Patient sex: M
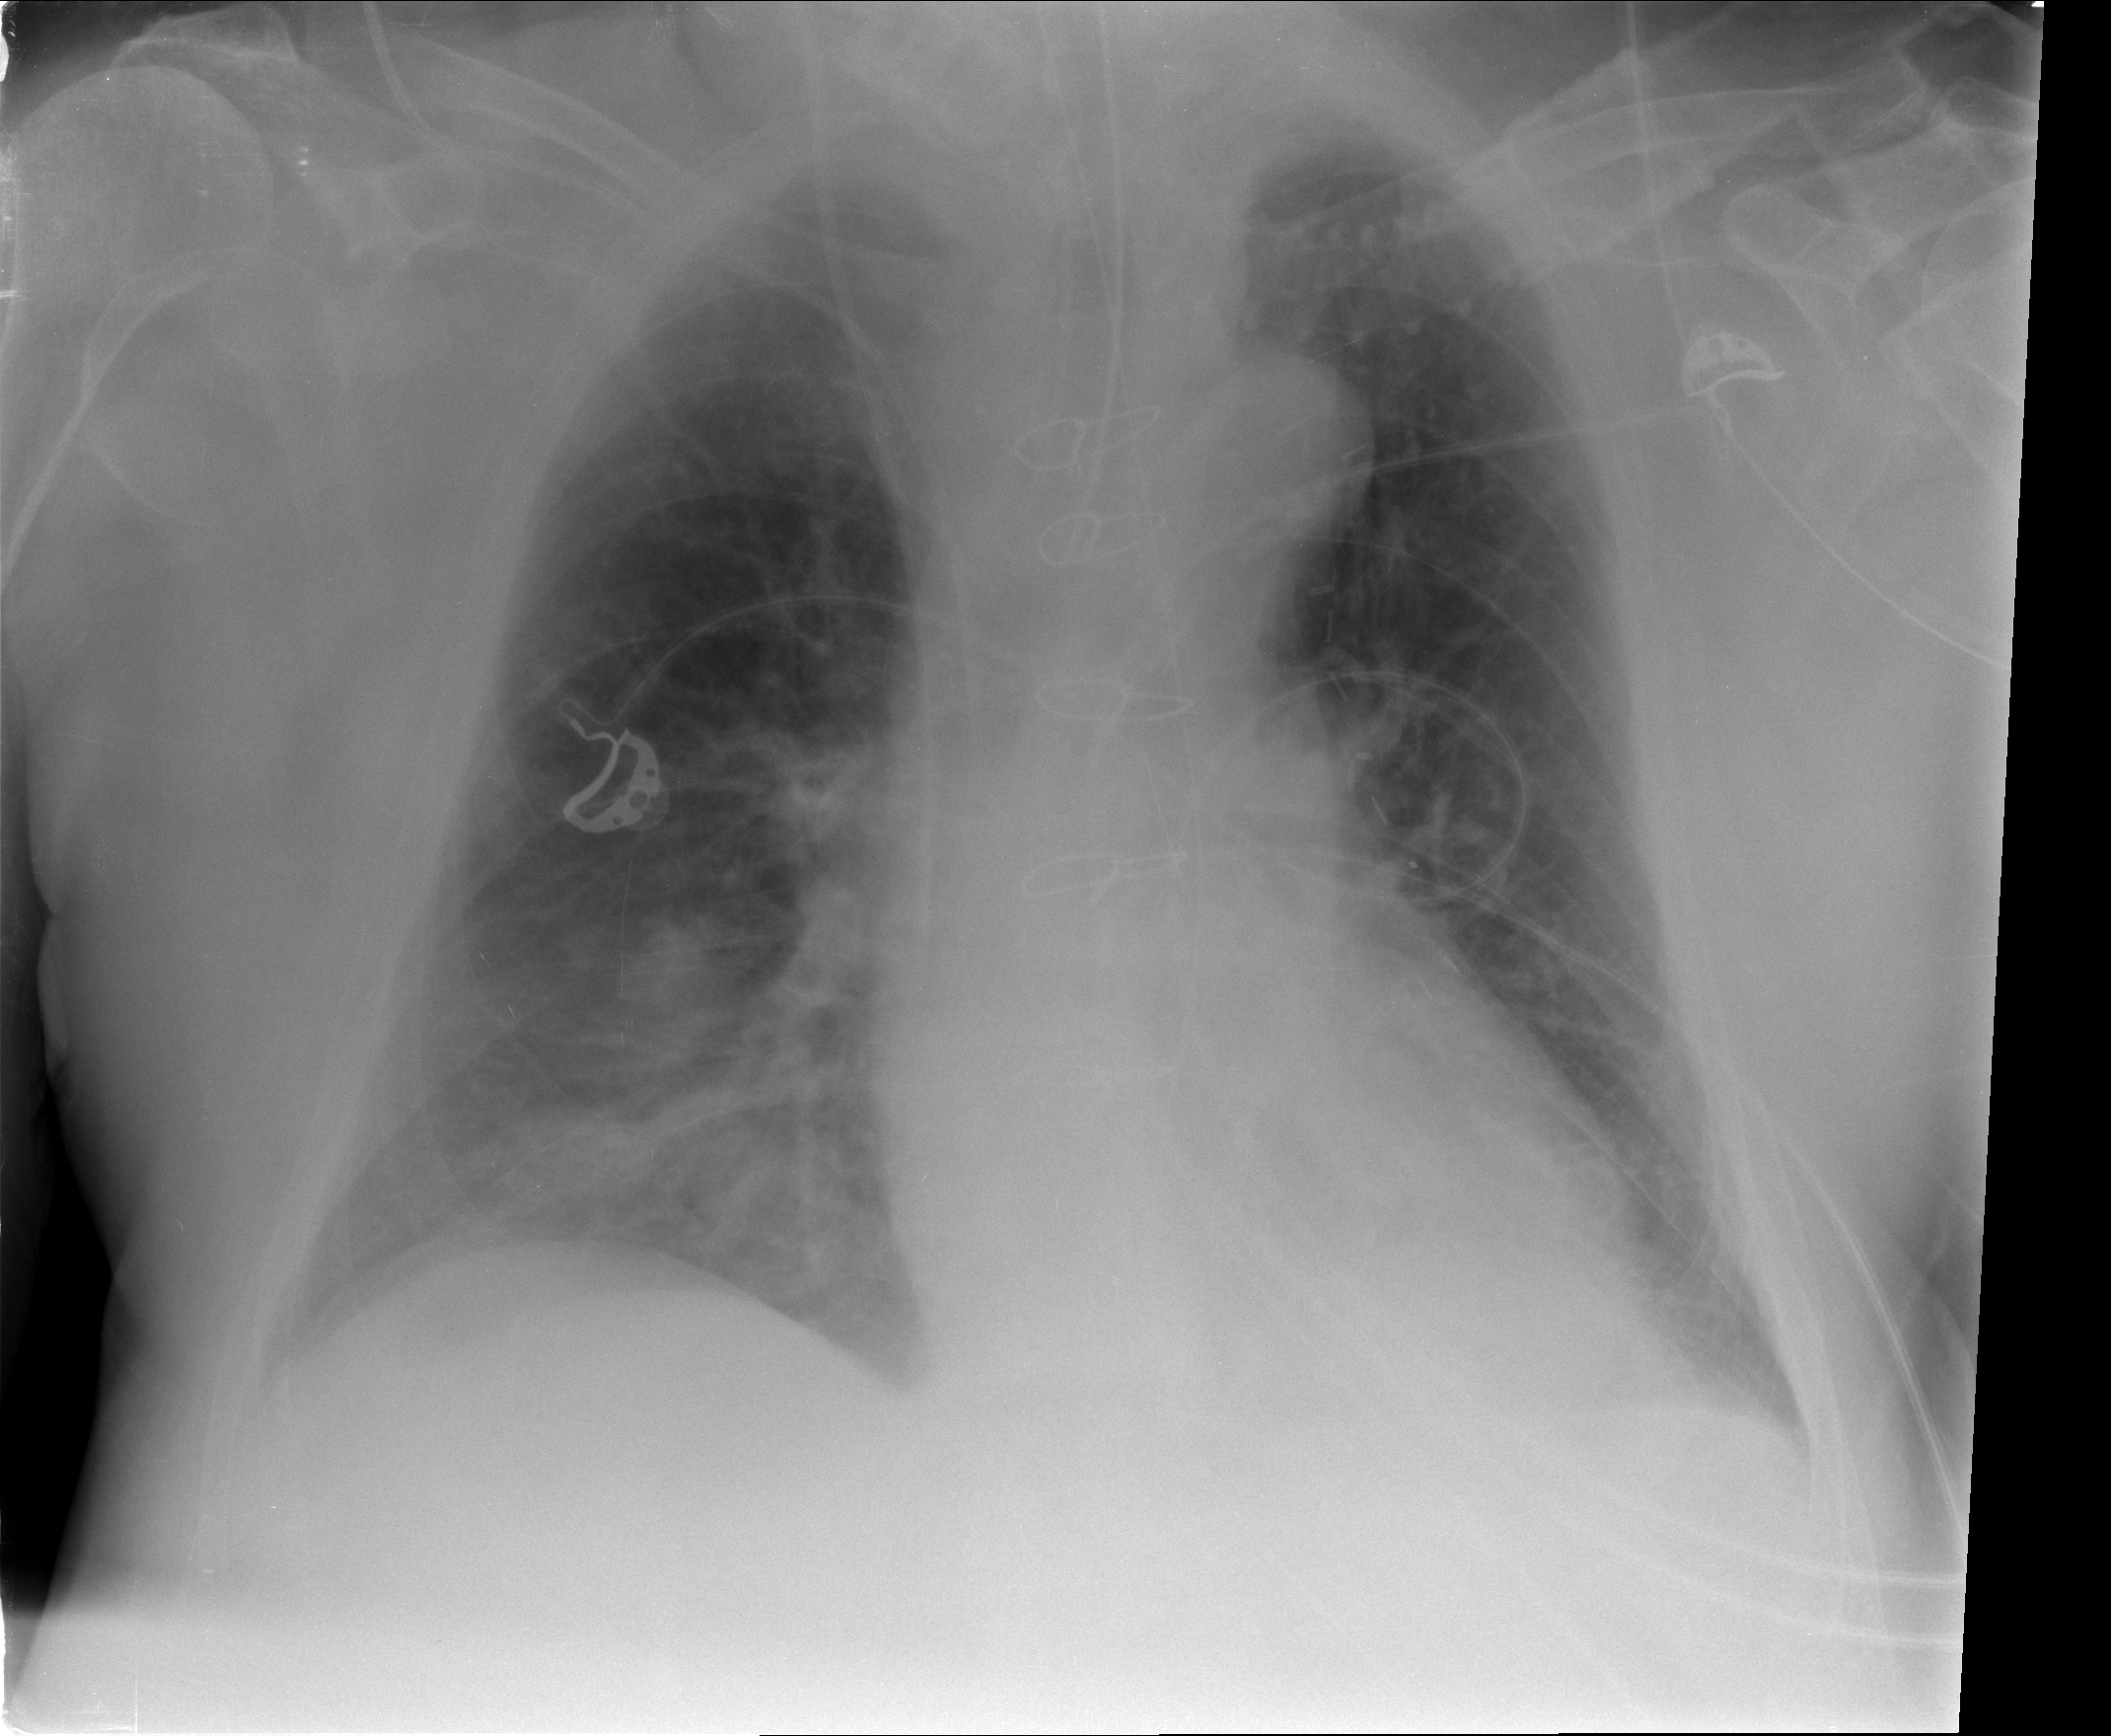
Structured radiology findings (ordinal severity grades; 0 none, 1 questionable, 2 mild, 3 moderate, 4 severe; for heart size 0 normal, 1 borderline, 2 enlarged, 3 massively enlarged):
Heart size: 0
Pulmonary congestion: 2
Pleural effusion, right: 0
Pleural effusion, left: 0
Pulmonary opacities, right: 0
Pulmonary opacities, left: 0
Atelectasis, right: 2
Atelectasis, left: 2